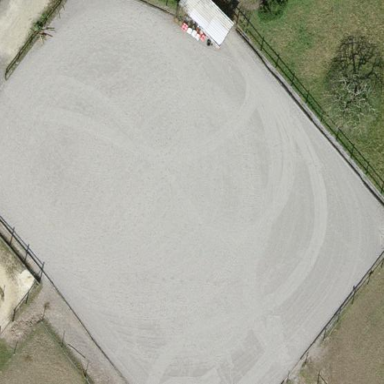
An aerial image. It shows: Equestrian pitch for leisure land sports.